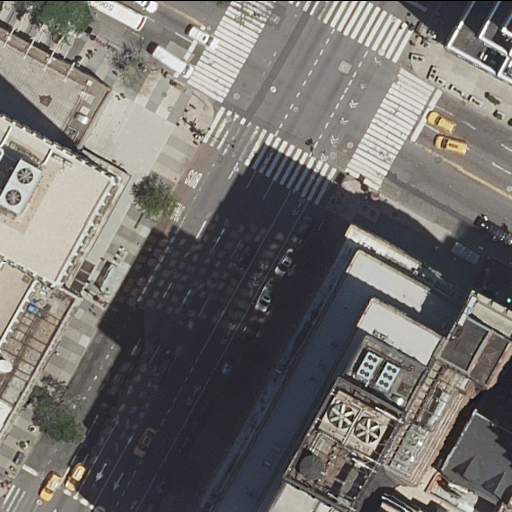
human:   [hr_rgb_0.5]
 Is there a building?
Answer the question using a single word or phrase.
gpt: yes

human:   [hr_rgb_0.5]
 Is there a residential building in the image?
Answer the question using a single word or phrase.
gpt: yes

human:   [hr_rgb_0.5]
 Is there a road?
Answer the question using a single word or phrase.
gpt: yes

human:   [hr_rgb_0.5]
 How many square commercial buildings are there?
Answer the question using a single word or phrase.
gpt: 0

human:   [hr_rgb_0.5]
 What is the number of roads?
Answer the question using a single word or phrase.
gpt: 9

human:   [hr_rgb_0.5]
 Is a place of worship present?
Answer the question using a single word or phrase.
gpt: yes

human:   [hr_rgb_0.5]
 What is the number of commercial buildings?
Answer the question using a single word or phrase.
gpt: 0

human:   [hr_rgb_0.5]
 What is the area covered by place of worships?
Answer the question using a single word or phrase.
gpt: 298m2

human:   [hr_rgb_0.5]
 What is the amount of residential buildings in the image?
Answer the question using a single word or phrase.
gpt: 5

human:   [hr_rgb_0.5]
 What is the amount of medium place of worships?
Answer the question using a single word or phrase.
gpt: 1

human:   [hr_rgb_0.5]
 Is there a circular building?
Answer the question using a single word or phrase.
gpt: no

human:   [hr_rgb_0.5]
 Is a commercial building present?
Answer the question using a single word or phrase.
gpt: no

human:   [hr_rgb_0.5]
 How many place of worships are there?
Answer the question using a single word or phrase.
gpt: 1

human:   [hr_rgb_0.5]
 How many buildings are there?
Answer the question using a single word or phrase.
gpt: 5

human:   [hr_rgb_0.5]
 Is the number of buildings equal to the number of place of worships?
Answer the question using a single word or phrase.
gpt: no

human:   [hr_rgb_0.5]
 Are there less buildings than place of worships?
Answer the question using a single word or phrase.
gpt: no

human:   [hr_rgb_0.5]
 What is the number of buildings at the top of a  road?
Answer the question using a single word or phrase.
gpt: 2

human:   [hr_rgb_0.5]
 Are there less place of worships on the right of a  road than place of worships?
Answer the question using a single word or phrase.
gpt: no

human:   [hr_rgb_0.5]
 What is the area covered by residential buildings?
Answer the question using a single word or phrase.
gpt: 3772m2

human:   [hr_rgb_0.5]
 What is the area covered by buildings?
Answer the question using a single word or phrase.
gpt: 3772m2

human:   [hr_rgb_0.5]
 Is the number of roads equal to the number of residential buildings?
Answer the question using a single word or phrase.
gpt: no

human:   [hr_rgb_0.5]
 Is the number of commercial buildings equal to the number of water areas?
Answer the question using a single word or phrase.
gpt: yes

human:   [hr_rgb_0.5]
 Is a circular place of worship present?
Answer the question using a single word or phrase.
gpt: no

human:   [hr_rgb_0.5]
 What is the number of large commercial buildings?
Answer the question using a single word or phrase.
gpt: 0

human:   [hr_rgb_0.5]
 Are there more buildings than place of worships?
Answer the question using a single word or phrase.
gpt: yes

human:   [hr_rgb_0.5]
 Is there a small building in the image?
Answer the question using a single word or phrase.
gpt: no

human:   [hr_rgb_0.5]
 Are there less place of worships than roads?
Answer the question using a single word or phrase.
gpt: yes

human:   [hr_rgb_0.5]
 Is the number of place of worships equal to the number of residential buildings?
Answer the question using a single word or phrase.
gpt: no

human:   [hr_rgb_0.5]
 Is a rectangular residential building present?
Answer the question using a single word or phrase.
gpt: yes

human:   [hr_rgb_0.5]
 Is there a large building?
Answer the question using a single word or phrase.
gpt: yes

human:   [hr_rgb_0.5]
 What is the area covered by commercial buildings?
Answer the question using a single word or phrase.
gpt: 0m2

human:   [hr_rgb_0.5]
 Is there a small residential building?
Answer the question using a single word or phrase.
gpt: no

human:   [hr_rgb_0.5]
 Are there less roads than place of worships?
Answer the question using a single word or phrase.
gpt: no

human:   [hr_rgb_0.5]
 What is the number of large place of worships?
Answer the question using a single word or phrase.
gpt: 0

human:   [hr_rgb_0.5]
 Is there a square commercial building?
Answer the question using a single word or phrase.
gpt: no

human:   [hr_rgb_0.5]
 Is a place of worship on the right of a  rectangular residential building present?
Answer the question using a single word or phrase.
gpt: no

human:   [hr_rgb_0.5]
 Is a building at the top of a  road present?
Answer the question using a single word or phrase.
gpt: yes

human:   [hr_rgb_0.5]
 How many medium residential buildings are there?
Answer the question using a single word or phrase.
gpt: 2

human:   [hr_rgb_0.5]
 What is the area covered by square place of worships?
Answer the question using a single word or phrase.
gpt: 0m2

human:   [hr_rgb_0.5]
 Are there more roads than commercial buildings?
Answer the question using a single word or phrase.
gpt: yes

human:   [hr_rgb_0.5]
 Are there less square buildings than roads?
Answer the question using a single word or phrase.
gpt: yes

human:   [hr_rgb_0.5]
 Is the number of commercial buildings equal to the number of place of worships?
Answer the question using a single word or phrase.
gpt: no

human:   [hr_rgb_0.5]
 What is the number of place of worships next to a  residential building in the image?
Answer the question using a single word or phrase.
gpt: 1

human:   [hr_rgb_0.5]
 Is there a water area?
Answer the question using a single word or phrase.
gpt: no

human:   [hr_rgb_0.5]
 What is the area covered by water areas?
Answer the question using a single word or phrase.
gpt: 0m2

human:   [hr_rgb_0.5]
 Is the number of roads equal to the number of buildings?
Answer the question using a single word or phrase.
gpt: no

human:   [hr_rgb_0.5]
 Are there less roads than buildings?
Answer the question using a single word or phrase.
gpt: no

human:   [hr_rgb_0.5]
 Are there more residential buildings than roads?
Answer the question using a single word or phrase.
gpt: no

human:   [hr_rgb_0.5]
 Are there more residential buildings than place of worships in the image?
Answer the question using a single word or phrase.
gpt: yes

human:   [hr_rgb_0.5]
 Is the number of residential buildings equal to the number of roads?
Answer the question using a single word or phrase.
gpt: no

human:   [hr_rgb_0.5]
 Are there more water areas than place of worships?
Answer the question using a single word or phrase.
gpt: no

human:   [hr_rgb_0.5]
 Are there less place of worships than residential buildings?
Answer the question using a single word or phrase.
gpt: yes

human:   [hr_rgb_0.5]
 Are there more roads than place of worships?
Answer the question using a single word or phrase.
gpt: yes

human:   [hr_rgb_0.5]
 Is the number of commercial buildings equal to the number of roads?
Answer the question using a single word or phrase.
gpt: no

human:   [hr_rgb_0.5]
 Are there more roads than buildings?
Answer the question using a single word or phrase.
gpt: yes

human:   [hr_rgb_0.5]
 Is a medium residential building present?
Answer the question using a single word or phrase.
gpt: yes

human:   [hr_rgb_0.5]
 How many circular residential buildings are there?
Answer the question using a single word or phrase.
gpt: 0

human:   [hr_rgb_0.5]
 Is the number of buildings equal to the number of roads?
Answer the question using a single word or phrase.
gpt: no

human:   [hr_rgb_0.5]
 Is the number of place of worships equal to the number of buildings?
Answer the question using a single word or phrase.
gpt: no

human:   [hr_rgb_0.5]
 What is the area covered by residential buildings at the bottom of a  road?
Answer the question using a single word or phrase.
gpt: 3632m2

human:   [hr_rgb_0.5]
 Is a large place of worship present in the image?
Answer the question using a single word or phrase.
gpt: no

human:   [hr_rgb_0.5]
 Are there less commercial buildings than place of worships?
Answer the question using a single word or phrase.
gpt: yes

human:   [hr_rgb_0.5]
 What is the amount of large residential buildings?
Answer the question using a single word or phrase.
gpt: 3

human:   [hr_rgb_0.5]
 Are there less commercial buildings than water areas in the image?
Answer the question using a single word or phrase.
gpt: no